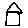
Label: house